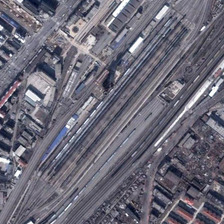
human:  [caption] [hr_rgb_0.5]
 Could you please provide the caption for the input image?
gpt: there are several long trains stopping in the abreast spindle shaped rails surrounded by houses .

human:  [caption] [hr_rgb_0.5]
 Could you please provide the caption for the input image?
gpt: here lies a railway station between those buildings and rouds .

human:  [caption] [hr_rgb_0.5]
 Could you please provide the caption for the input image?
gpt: there are several long trains stopping in the abreast spindle shaped rails surrounded by houses .

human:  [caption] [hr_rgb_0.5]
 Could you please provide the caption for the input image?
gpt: there are several long trains stopping in the abreast spindle shaped rails surrounded by houses .

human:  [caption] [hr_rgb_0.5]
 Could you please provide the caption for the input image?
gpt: many buildings are in two sides of a railway station .